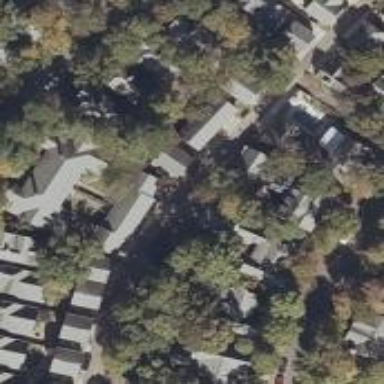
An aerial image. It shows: Alleyway designated as service road.